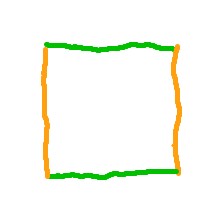
Shape: square